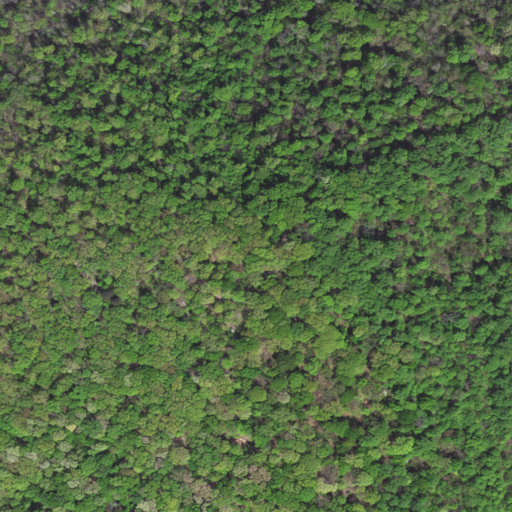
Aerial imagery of mountain in Virginia named Buck and Doe Mountain containing only deciduous forest